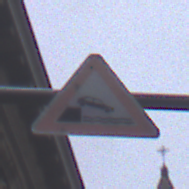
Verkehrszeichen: Ufer
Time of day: Midday
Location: Outdoor (Urban)
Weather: Overcast
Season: NotSpecified
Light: Natural